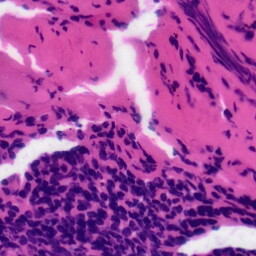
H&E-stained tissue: Tonsil